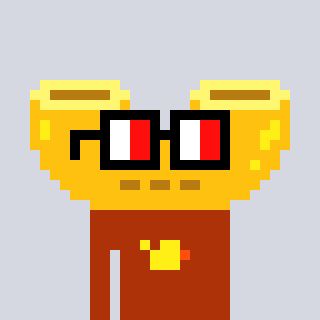
a pixel art character with square glasses with black frames and red eyes, a macaroni-shaped head and a hotbrown-colored body on a cool background